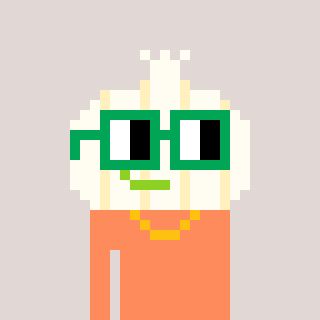
a pixel art character with square green glasses, a garlic-shaped head and a peachy-colored body on a warm background